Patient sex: F
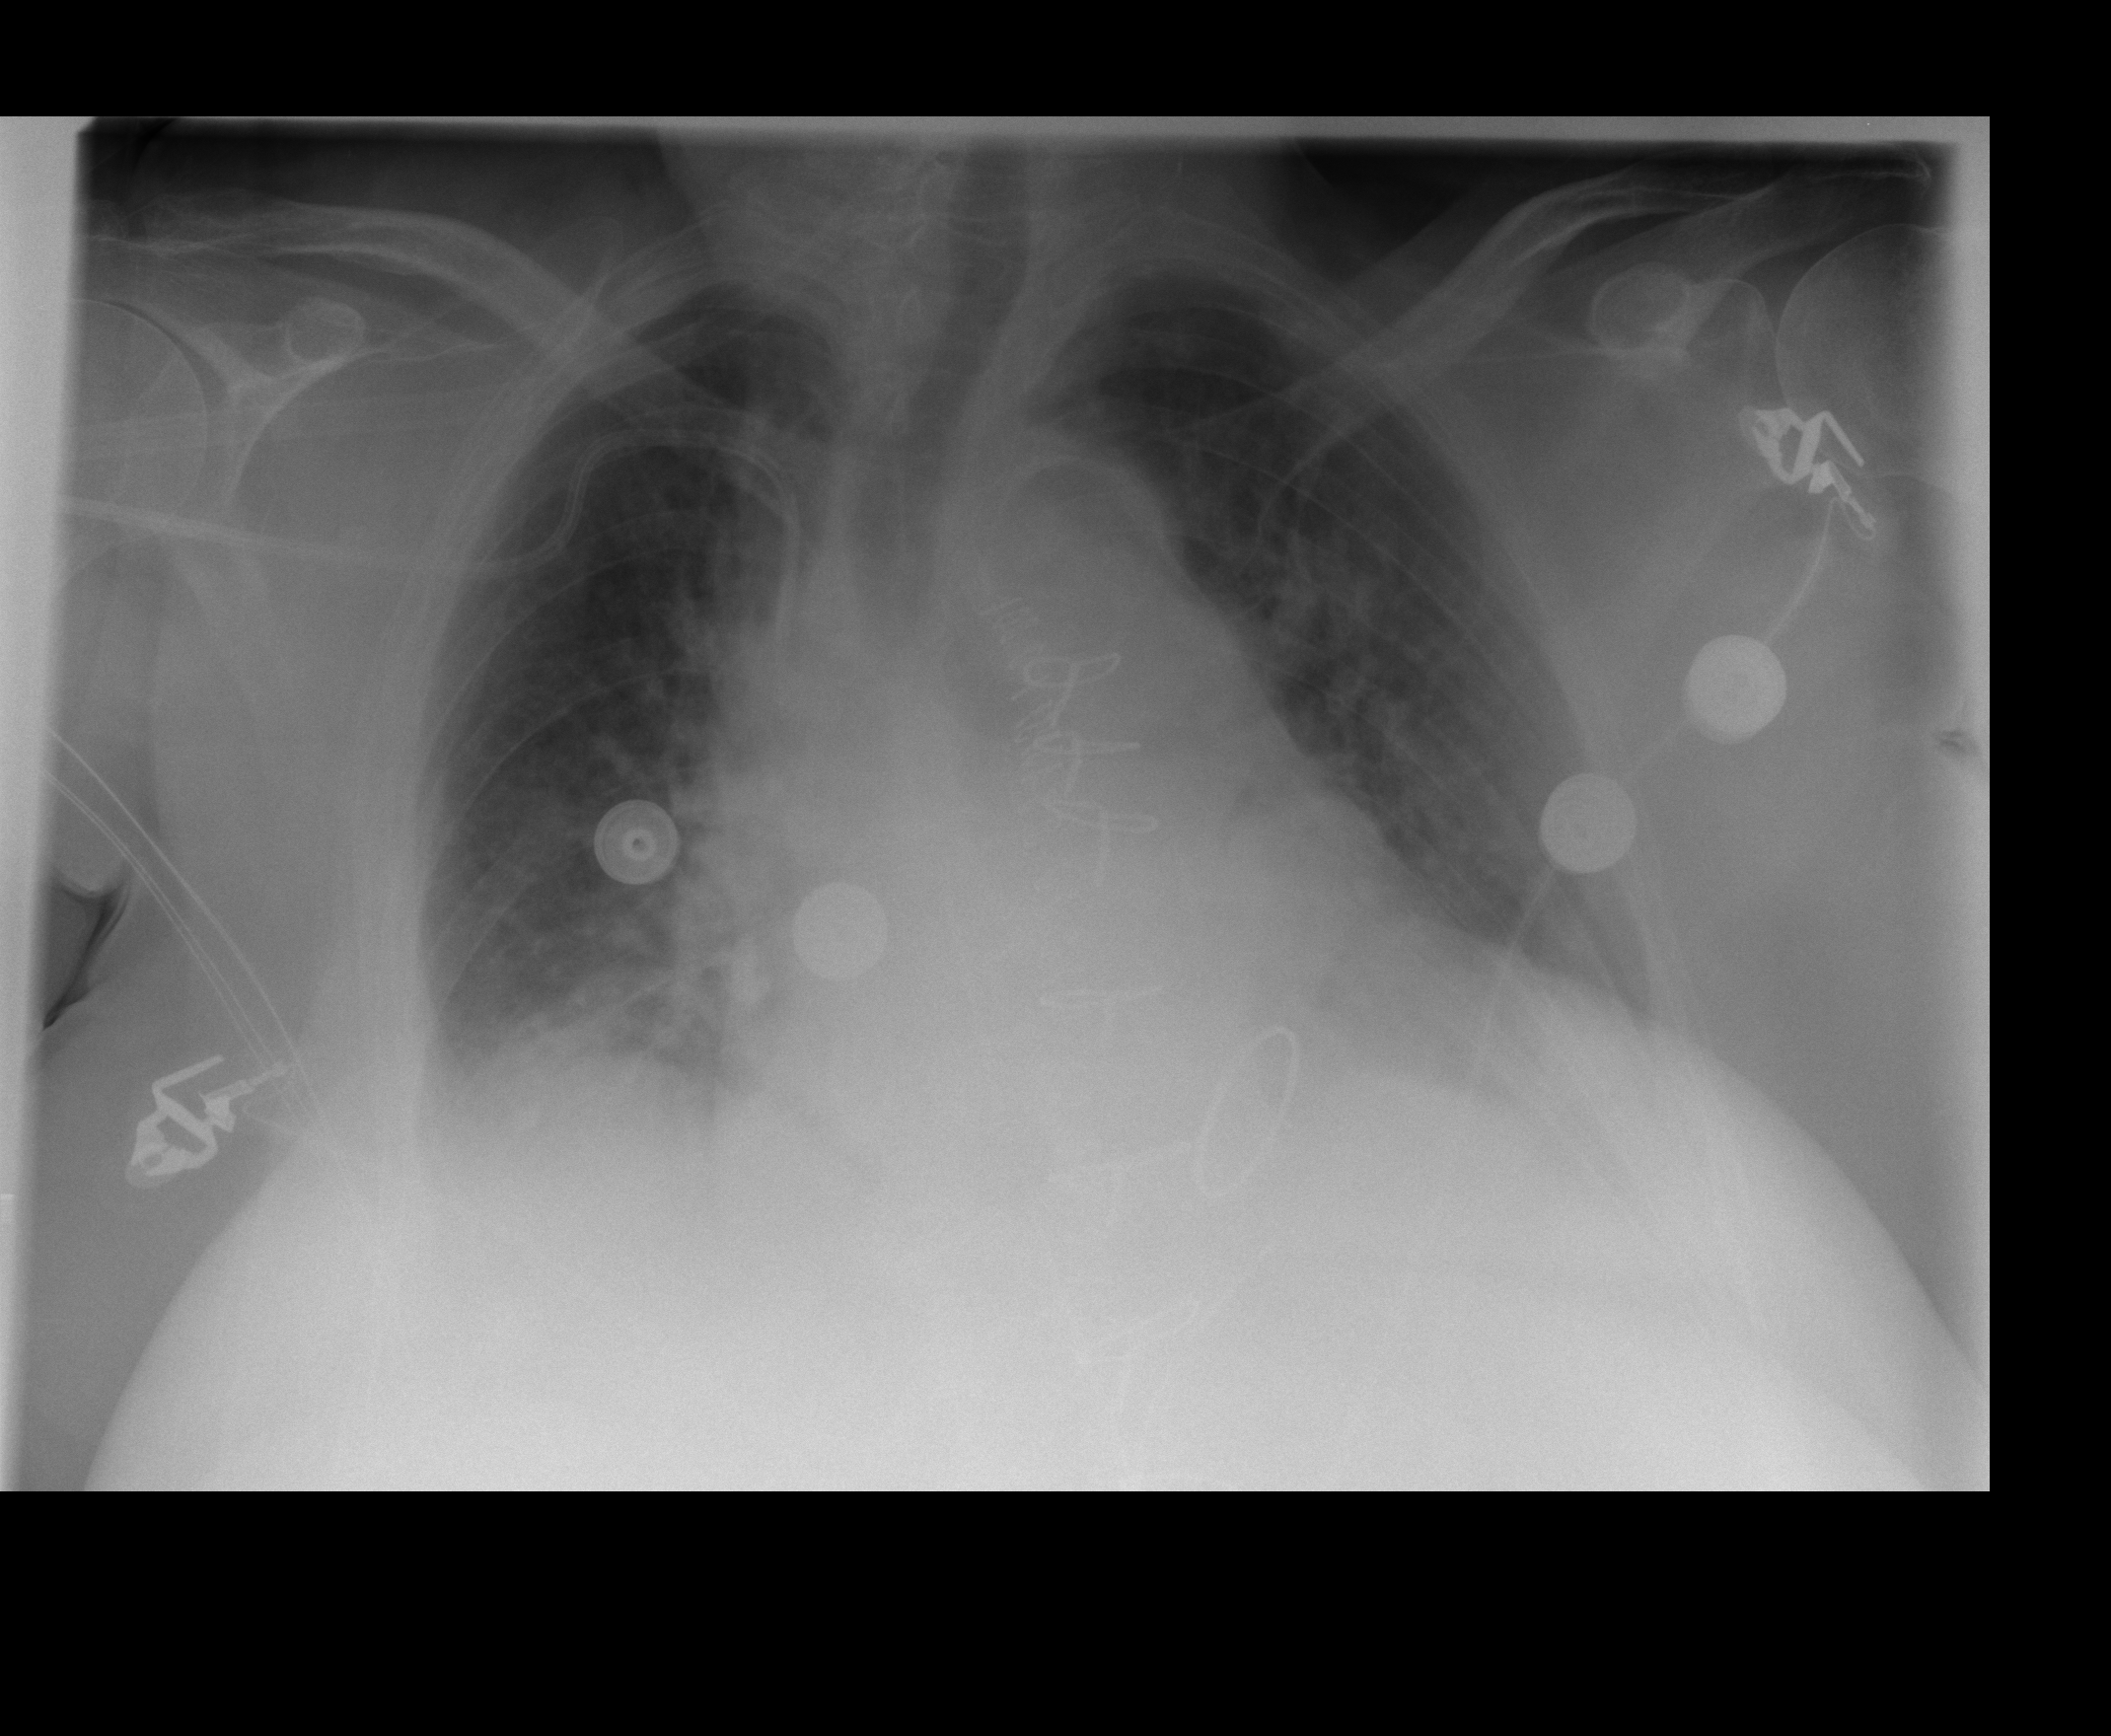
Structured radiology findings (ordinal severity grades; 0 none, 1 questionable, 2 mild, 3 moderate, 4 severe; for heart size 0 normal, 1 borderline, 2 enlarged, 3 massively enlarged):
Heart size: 3
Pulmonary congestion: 2
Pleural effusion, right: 2
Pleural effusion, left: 2
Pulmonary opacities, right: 2
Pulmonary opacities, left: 2
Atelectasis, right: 2
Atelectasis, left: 2